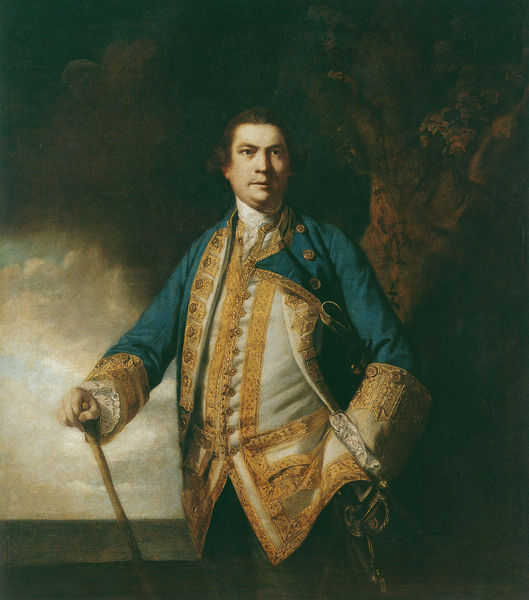
Titel: Augustus Keppel, 1st Viscount
Künstler: Sir Joshua Reynolds
Institution: The Marquess of Tavistock and the Trustees of the Bedford Estates, at Woburn Abbey
Schlagwörter: baum, blau, dunkel, himmel, kopf, mann, schatten, weiß, wolken, braun, haar, mund, nacht, nase, schmuck, ausblick, wolke, jacke, arm, augen, barock, gesicht, kragen, ärmel, portrait, porträt, ferne, horizont, auge, gold, haare, mantel, reich, stickerei, adel, borte, frontal, stock, stab, könig, bordüre, knöpfe, weste, stolz, säbel, uniform, soldat, degen, offizier, herrscher, rüstung, feldherr, aufschlag, geschmückt, ärmelaufschlag, frontaldarstellung